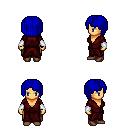
a pixel art fantasy rpg character, female body template, human, tanned skin, red robe, robe skirt, blue pageboy hairstyle, white cloth bracers, brown shoes, four views (front, back, left, right), 2x2 character sprite sheet, small pixel art, hard edges, no anti-aliasing